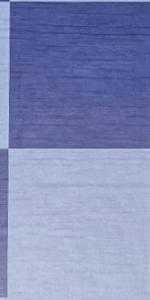
Label: Empty